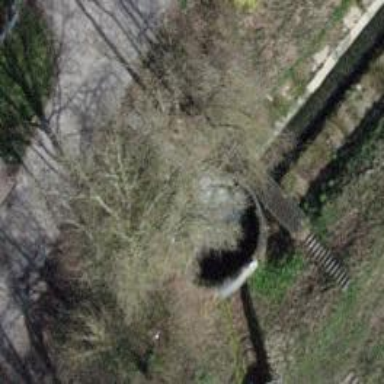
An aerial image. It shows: Path on metal bridge.